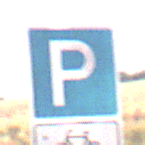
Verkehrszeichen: Parken
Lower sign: HinweisDurchSinnbild8
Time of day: Midday
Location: Outdoor (Nature)
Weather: PartlyCloudy
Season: NotSpecified
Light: Natural